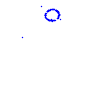
Particle: proton